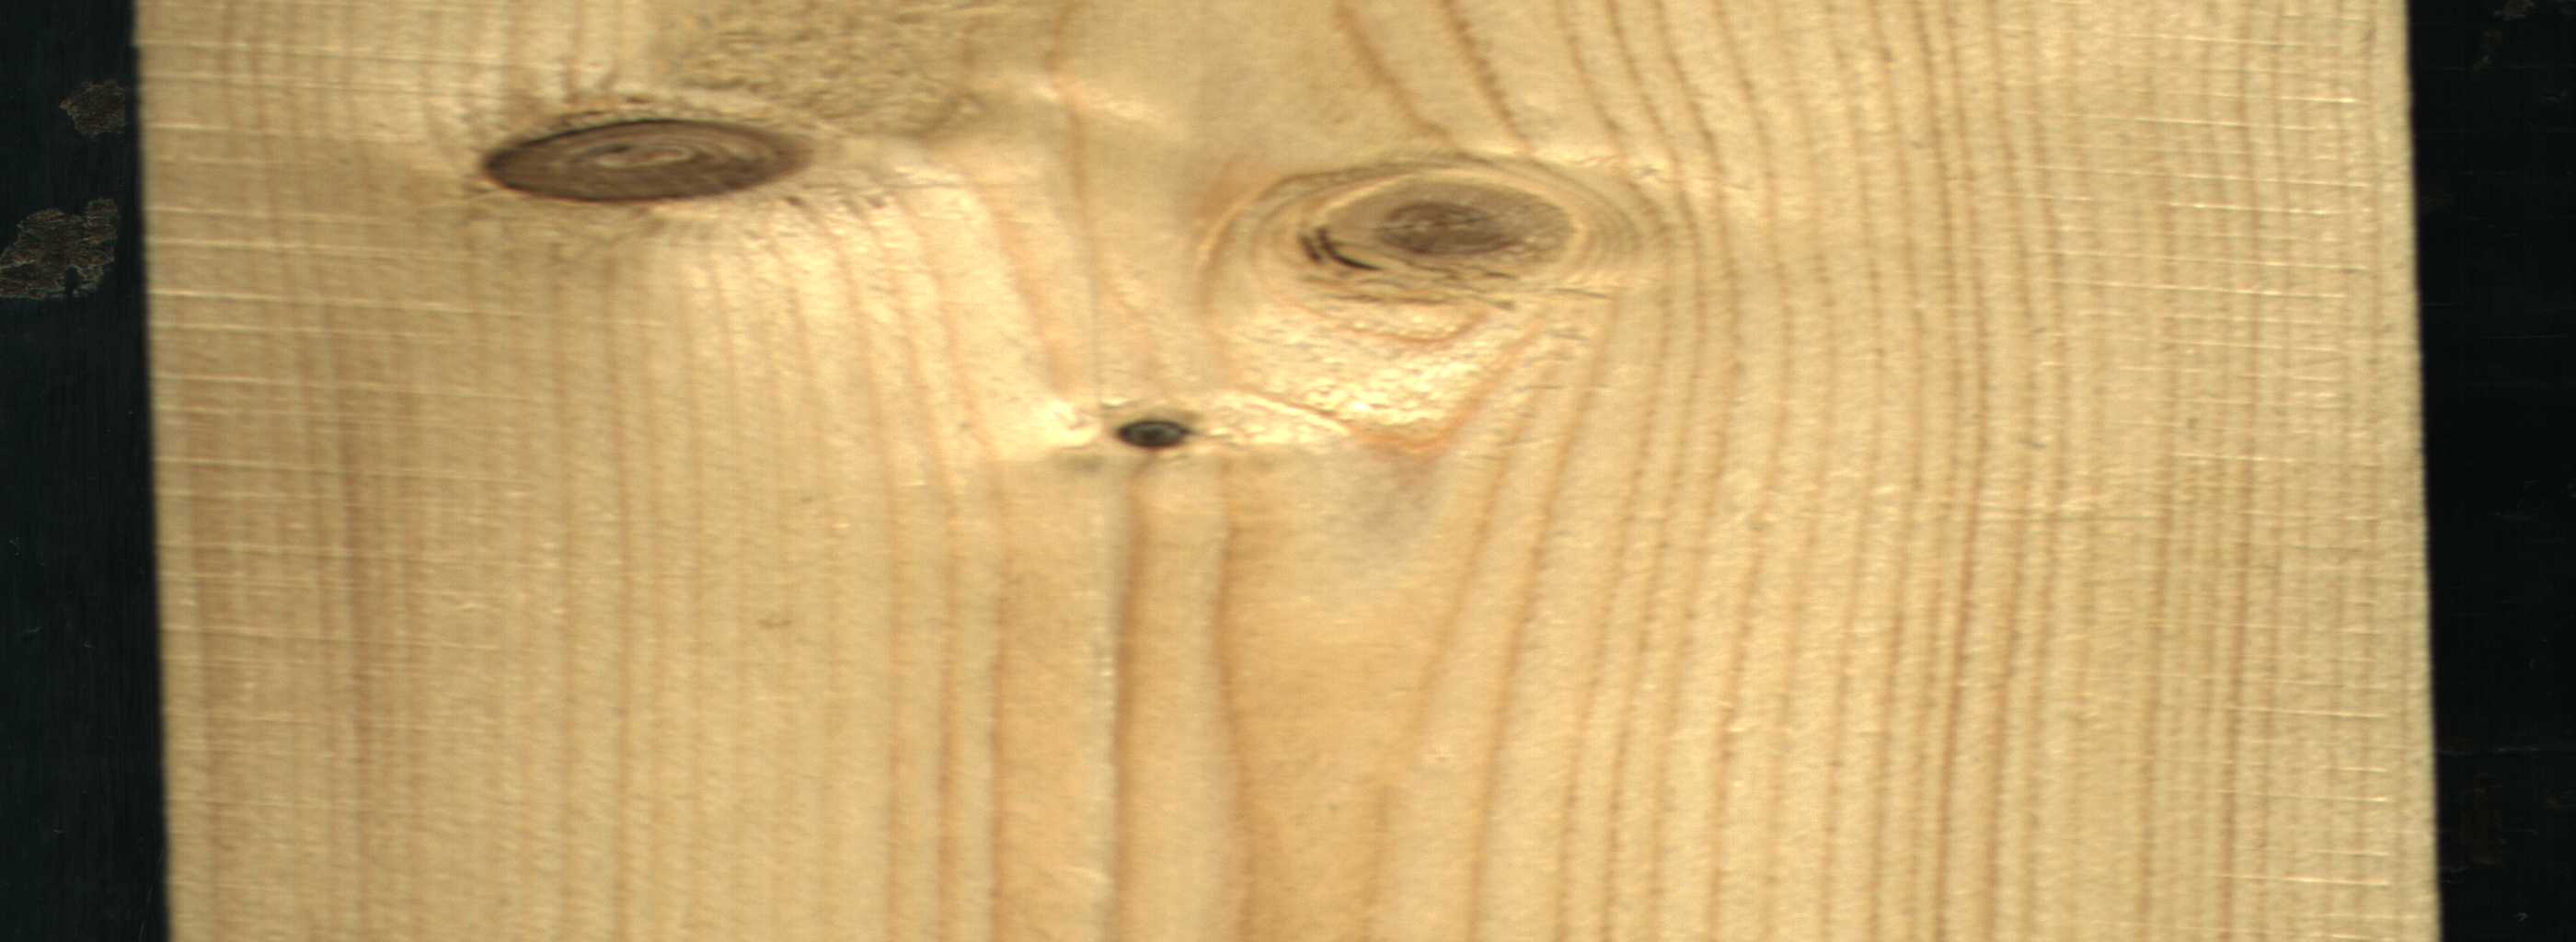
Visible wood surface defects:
Dead_Knot
Live_Knot
Live_Knot